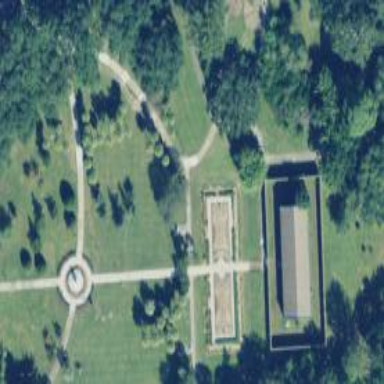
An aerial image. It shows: Historic monument.